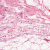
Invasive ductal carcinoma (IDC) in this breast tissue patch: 0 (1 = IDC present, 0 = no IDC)